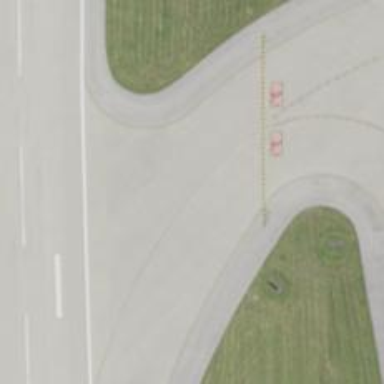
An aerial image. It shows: Image of taxiway at airport.